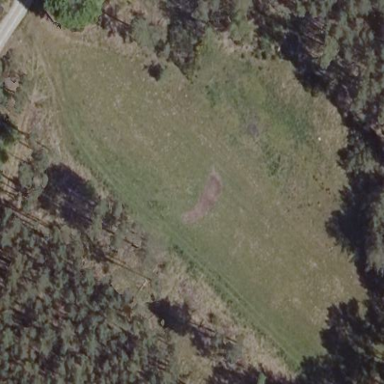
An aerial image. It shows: Beautiful meadow.